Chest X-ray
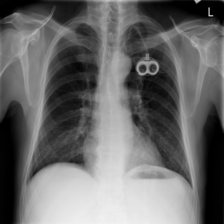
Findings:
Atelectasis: negative
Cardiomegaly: negative
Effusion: negative
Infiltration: negative
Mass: negative
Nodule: negative
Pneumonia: negative
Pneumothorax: negative
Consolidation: negative
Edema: negative
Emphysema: negative
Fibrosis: negative
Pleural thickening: negative
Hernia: negative